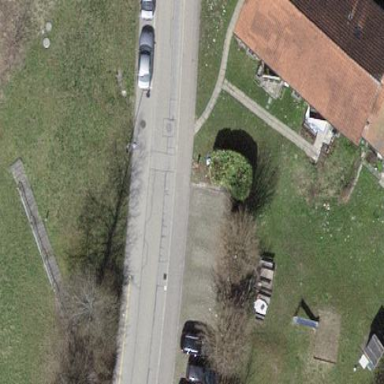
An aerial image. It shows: Residential building.